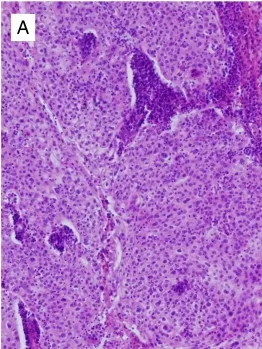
Histological diagnosis of glassy cell carcinoma (magnification:. 40 x.
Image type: pathology (h&e)